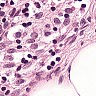
Metastatic tissue present: no